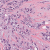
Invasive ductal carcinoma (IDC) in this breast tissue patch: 1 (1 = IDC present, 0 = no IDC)